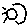
Label: sun